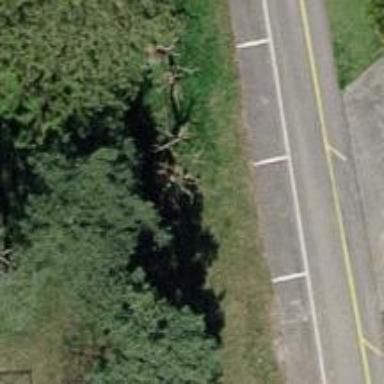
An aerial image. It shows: Needle-leaved tree in its natural environment.